Question: I am using <URL> to search specific columns. I initialize the table with:
'''
var table = $('#example').DataTable( {
"scrollX": true,
"scrollY": "400px",
"paging": false
});
'''
However, when I search a column the second left column is overflown with the first (fixed) one. (Please see the picture below.)

I suspect this is because the reassigning of width of the columns after each search: the first column used to contain longer usernames as well, but after the search, it has a smaller width.
I tried setting a right margin to the first column, but it did not help.
Any ideas how to solve this?
Please find a jsfiddle demostrating the issue <URL>. You should search career for "J".
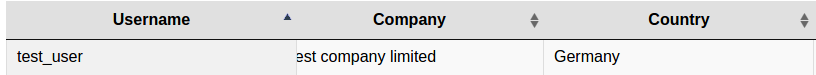
Answer: This issue has been known to datatables support for some time. (see <URL>, and is said to be due to:
> When scrolling is enabled and column visiblity is toggled a Javascript
error would occur due to
Datatables' <URL> already has this fixed, however the fix is two lines, which can be easily added to the current version, as well.
Note, that this issue has affected ColVis, Individual Column Search and Fixed Columns as well.